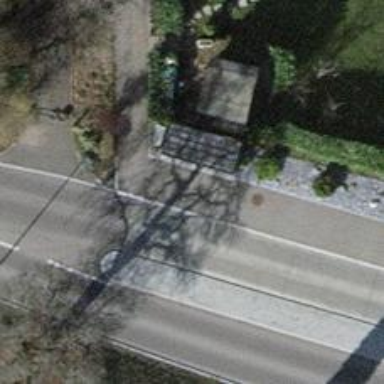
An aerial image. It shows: Bus stop with shelter. It is platform for public transport.